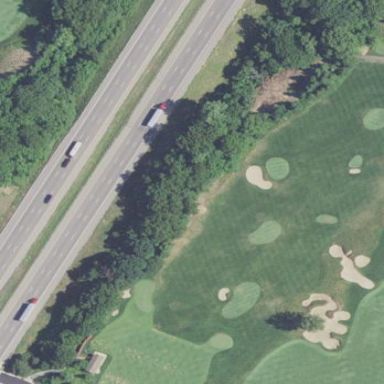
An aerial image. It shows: Area with grass used as rough in golf course.